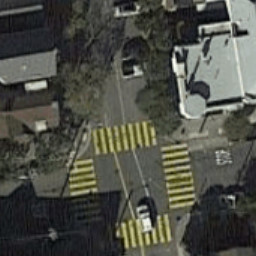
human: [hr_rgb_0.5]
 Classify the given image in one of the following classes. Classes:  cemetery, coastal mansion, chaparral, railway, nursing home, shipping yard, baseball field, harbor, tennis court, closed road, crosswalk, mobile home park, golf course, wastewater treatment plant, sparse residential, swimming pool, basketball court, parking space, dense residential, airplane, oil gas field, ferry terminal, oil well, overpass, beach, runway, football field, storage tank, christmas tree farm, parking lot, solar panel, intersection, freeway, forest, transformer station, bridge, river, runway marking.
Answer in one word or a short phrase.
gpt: crosswalk